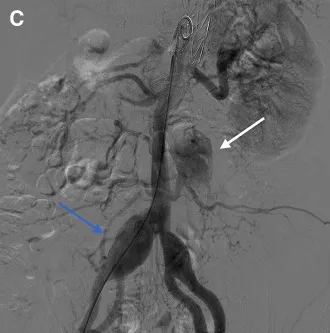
(C) Opacification of false lumen in infrarenal aorta (white arrow); Aneurysmal dilatation of right iliac artery (blue arrow).
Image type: radiology (mri)